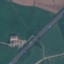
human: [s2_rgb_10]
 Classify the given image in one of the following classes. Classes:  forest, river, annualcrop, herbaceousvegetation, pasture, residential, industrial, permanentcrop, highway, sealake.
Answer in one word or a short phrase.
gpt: Highway